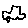
Label: car